Question: i want to seperate 2 floating div's with a slope line, they got different background colors.
Example here:

HTML markup:
'''
<div id="wrap">
<div id="one"></div>
<div id="two"></div>
</div>
'''
i allready tried to rotate them (as u can see in the jsFiddle):
'''
#wrap div {
-moz-transform: rotate(20deg);
-ms-transform: rotate(20deg);
-o-transform: rotate(20deg);
-webkit-transform: rotate(20deg);
float:left;
width:50%;
height:200px;
}
'''
<URL>
Also i tried smth. with 'overflow:hidden':
<URL>
Is there a more easy way (dont wann use an image..)?
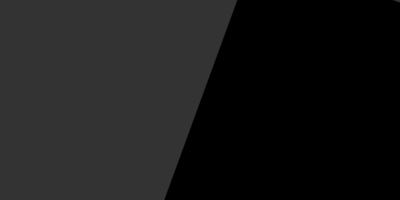
Answer: I would personally avoid using transforms and use the border property instead. This seems much cleaner to me (and also works in IE8).
Example: <URL>
'* { box-sizing:border-box; }'
The CSS:
'''
#wrap {
width:300px;
height:100px;
margin:0 auto;
position:relative;
}
#wrap div {
position:relative;
height:100%;
float:left;
}
#one {
background:#333;
width:calc(50% + 15px);
}
#one:after {
content:"";
position:absolute;
right:0;
border-right:30px solid black;
border-top:100px solid transparent;
}
#two {
background:#000;
width:calc(50% - 15px);
}
'''